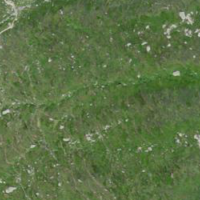
EUNIS habitat code: 26
Species observed at this site:
Viola calcarata